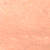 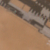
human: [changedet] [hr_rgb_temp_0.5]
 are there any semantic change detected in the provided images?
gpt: An airport has been realized in the desert.